Question: I'm designing an iOS app with a UICollectionView, and I'd like users to be able to select multiple items within this view. It seems there's a standard style of checkmark Apple uses in this kind of situation. For example, in the image below you can see it when selecting multiple photos in a share sheet.
According to the <URL>, you are responsible for updating the UI of your cells to reflect their selection state. I know on a UITableViewCell you can set the accessoryType property to add a checkmark, but I can't seem to find any equivalent for a UICollectionViewCell.
Is there a way Apple provides to use this checkmark in my app, besides trying to rip this icon out of a screenshot?

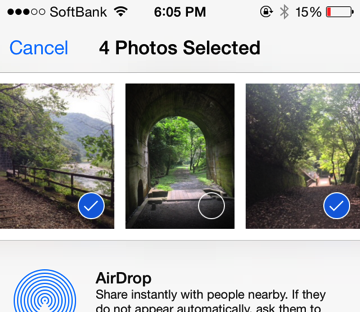
Answer: I ended up recreating the checkmarks using <URL>. Here's what they look like:

They're drawn with vector graphics, so they'll look great at whatever size you want. These are 30x30. I also included an option to use a grayed-out checkmark instead of the open circle when an item is not selected.
To use these, copy the following class into your project. Then, add a UIView to your storyboard or xib, and set its custom class to SSCheckMark.
SSCheckMark.h
'''
#import <UIKit/UIKit.h>
typedef NS_ENUM( NSUInteger, SSCheckMarkStyle )
{
SSCheckMarkStyleOpenCircle,
SSCheckMarkStyleGrayedOut
};
@interface SSCheckMark : UIView
@property (readwrite) bool checked;
@property (readwrite) SSCheckMarkStyle checkMarkStyle;
@end
'''
SSCheckMark.m
'''
#import "SSCheckMark.h"
@implementation SSCheckMark
- (void) drawRect:(CGRect)rect
{
[super drawRect:rect];
if ( self.checked )
[self drawRectChecked:rect];
else
{
if ( self.checkMarkStyle == SSCheckMarkStyleOpenCircle )
[self drawRectOpenCircle:rect];
else if ( self.checkMarkStyle == SSCheckMarkStyleGrayedOut )
[self drawRectGrayedOut:rect];
}
}
- (void) setChecked:(bool)checked
{
_checked = checked;
[self setNeedsDisplay];
}
- (void) setCheckMarkStyle:(SSCheckMarkStyle)checkMarkStyle
{
_checkMarkStyle = checkMarkStyle;
[self setNeedsDisplay];
}
- (void) drawRectChecked: (CGRect) rect
{
//// General Declarations
CGContextRef context = UIGraphicsGetCurrentContext();
//// Color Declarations
UIColor* checkmarkBlue2 = [UIColor colorWithRed: 0.078 green: 0.435 blue: 0.875 alpha: 1];
//// Shadow Declarations
UIColor* shadow2 = [UIColor blackColor];
CGSize shadow2Offset = CGSizeMake(0.1, -0.1);
CGFloat shadow2BlurRadius = 2.5;
//// Frames
CGRect frame = self.bounds;
//// Subframes
CGRect group = CGRectMake(CGRectGetMinX(frame) + 3, CGRectGetMinY(frame) + 3, CGRectGetWidth(frame) - 6, CGRectGetHeight(frame) - 6);
//// Group
{
//// CheckedOval Drawing
UIBezierPath* checkedOvalPath = [UIBezierPath bezierPathWithOvalInRect: CGRectMake(CGRectGetMinX(group) + floor(CGRectGetWidth(group) * 0.00000 + 0.5), CGRectGetMinY(group) + floor(CGRectGetHeight(group) * 0.00000 + 0.5), floor(CGRectGetWidth(group) * 1.00000 + 0.5) - floor(CGRectGetWidth(group) * 0.00000 + 0.5), floor(CGRectGetHeight(group) * 1.00000 + 0.5) - floor(CGRectGetHeight(group) * 0.00000 + 0.5))];
CGContextSaveGState(context);
CGContextSetShadowWithColor(context, shadow2Offset, shadow2BlurRadius, shadow2.CGColor);
[checkmarkBlue2 setFill];
[checkedOvalPath fill];
CGContextRestoreGState(context);
[[UIColor whiteColor] setStroke];
checkedOvalPath.lineWidth = 1;
[checkedOvalPath stroke];
//// Bezier Drawing
UIBezierPath* bezierPath = [UIBezierPath bezierPath];
[bezierPath moveToPoint: CGPointMake(CGRectGetMinX(group) + 0.27083 * CGRectGetWidth(group), CGRectGetMinY(group) + 0.54167 * CGRectGetHeight(group))];
[bezierPath addLineToPoint: CGPointMake(CGRectGetMinX(group) + 0.41667 * CGRectGetWidth(group), CGRectGetMinY(group) + 0.68750 * CGRectGetHeight(group))];
[bezierPath addLineToPoint: CGPointMake(CGRectGetMinX(group) + 0.75000 * CGRectGetWidth(group), CGRectGetMinY(group) + 0.35417 * CGRectGetHeight(group))];
bezierPath.lineCapStyle = kCGLineCapSquare;
[[UIColor whiteColor] setStroke];
bezierPath.lineWidth = 1.3;
[bezierPath stroke];
}
}
- (void) drawRectGrayedOut: (CGRect) rect
{
//// General Declarations
CGContextRef context = UIGraphicsGetCurrentContext();
//// Color Declarations
UIColor* grayTranslucent = [UIColor colorWithRed: 1 green: 1 blue: 1 alpha: 0.6];
//// Shadow Declarations
UIColor* shadow2 = [UIColor blackColor];
CGSize shadow2Offset = CGSizeMake(0.1, -0.1);
CGFloat shadow2BlurRadius = 2.5;
//// Frames
CGRect frame = self.bounds;
//// Subframes
CGRect group = CGRectMake(CGRectGetMinX(frame) + 3, CGRectGetMinY(frame) + 3, CGRectGetWidth(frame) - 6, CGRectGetHeight(frame) - 6);
//// Group
{
//// UncheckedOval Drawing
UIBezierPath* uncheckedOvalPath = [UIBezierPath bezierPathWithOvalInRect: CGRectMake(CGRectGetMinX(group) + floor(CGRectGetWidth(group) * 0.00000 + 0.5), CGRectGetMinY(group) + floor(CGRectGetHeight(group) * 0.00000 + 0.5), floor(CGRectGetWidth(group) * 1.00000 + 0.5) - floor(CGRectGetWidth(group) * 0.00000 + 0.5), floor(CGRectGetHeight(group) * 1.00000 + 0.5) - floor(CGRectGetHeight(group) * 0.00000 + 0.5))];
CGContextSaveGState(context);
CGContextSetShadowWithColor(context, shadow2Offset, shadow2BlurRadius, shadow2.CGColor);
[grayTranslucent setFill];
[uncheckedOvalPath fill];
CGContextRestoreGState(context);
[[UIColor whiteColor] setStroke];
uncheckedOvalPath.lineWidth = 1;
[uncheckedOvalPath stroke];
//// Bezier Drawing
UIBezierPath* bezierPath = [UIBezierPath bezierPath];
[bezierPath moveToPoint: CGPointMake(CGRectGetMinX(group) + 0.27083 * CGRectGetWidth(group), CGRectGetMinY(group) + 0.54167 * CGRectGetHeight(group))];
[bezierPath addLineToPoint: CGPointMake(CGRectGetMinX(group) + 0.41667 * CGRectGetWidth(group), CGRectGetMinY(group) + 0.68750 * CGRectGetHeight(group))];
[bezierPath addLineToPoint: CGPointMake(CGRectGetMinX(group) + 0.75000 * CGRectGetWidth(group), CGRectGetMinY(group) + 0.35417 * CGRectGetHeight(group))];
bezierPath.lineCapStyle = kCGLineCapSquare;
[[UIColor whiteColor] setStroke];
bezierPath.lineWidth = 1.3;
[bezierPath stroke];
}
}
- (void) drawRectOpenCircle: (CGRect) rect
{
//// General Declarations
CGContextRef context = UIGraphicsGetCurrentContext();
//// Shadow Declarations
UIColor* shadow = [UIColor blackColor];
CGSize shadowOffset = CGSizeMake(0.1, -0.1);
CGFloat shadowBlurRadius = 0.5;
UIColor* shadow2 = [UIColor blackColor];
CGSize shadow2Offset = CGSizeMake(0.1, -0.1);
CGFloat shadow2BlurRadius = 2.5;
//// Frames
CGRect frame = self.bounds;
//// Subframes
CGRect group = CGRectMake(CGRectGetMinX(frame) + 3, CGRectGetMinY(frame) + 3, CGRectGetWidth(frame) - 6, CGRectGetHeight(frame) - 6);
//// Group
{
//// EmptyOval Drawing
UIBezierPath* emptyOvalPath = [UIBezierPath bezierPathWithOvalInRect: CGRectMake(CGRectGetMinX(group) + floor(CGRectGetWidth(group) * 0.00000 + 0.5), CGRectGetMinY(group) + floor(CGRectGetHeight(group) * 0.00000 + 0.5), floor(CGRectGetWidth(group) * 1.00000 + 0.5) - floor(CGRectGetWidth(group) * 0.00000 + 0.5), floor(CGRectGetHeight(group) * 1.00000 + 0.5) - floor(CGRectGetHeight(group) * 0.00000 + 0.5))];
CGContextSaveGState(context);
CGContextSetShadowWithColor(context, shadow2Offset, shadow2BlurRadius, shadow2.CGColor);
CGContextRestoreGState(context);
CGContextSaveGState(context);
CGContextSetShadowWithColor(context, shadowOffset, shadowBlurRadius, shadow.CGColor);
[[UIColor whiteColor] setStroke];
emptyOvalPath.lineWidth = 1;
[emptyOvalPath stroke];
CGContextRestoreGState(context);
}
}
@end
'''